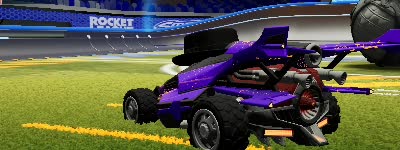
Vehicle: aftershock